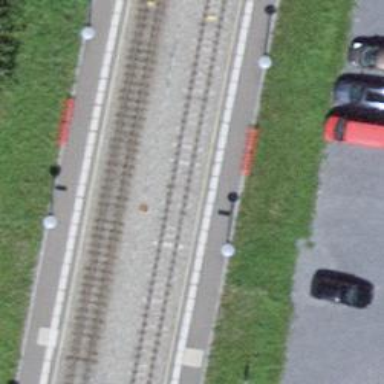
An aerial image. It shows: Narrow-gauge railway siding with 1 track. The railway line is electrified with contact line.